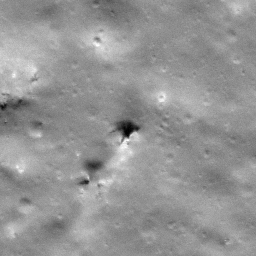
Pit: Copernicus 14
Host crater: Copernicus
Host type: impact_melt
Lunar coordinates: latitude 10.222, longitude 339.904